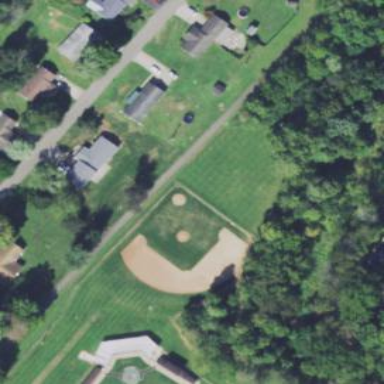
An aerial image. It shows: Baseball pitch for leisure land activities.